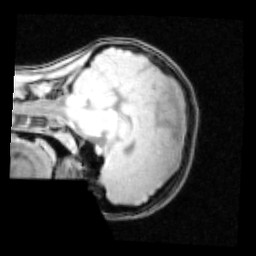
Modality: PDw
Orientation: sagittal
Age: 16
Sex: female
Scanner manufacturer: siemens
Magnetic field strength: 3 T
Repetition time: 0.25 s
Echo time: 0.00103 s